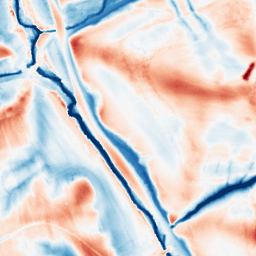
Category: edge_preserving
Decomposition family: guided
Decomposition parameters: radius: 16
eps: 0.001
Upsampling method: linear_exact
Upsampling parameters: scale: 8
Upsampling scale: 8